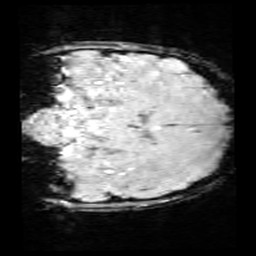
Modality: SWI
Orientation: coronal
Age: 11
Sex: female
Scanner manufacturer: siemens
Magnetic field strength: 3 T
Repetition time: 0.027 s
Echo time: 0.02 s